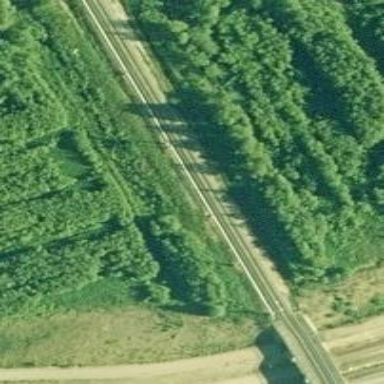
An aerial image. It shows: Railway signal.